Question: I have a data grid table (div based) that not in table format. I have done it in div based format with fixed width cell.
My problem
If I have add the column in the grid table, it will adjust like table format.
How can I do it?

Above table I need to add the column but it's all fixed width cell, if I add extra column the
table collapses.
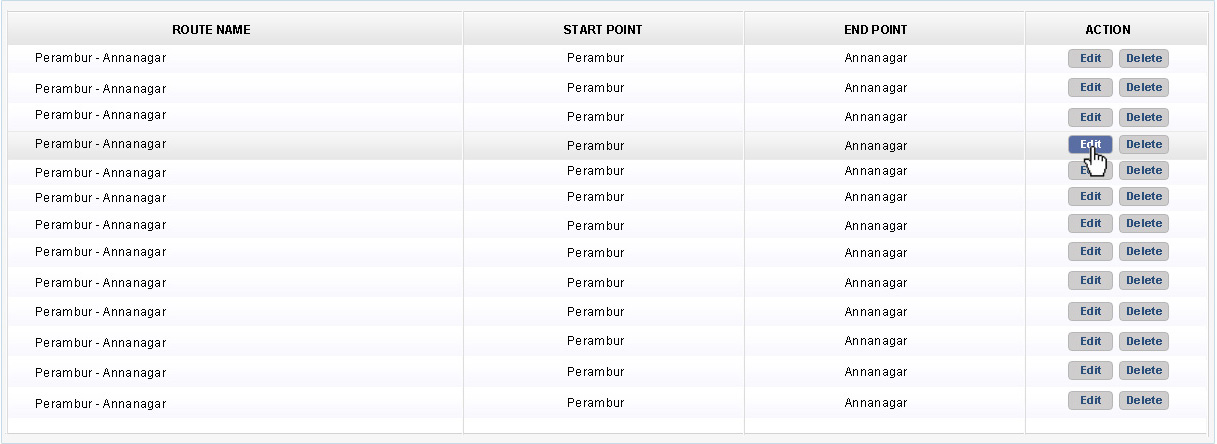
Answer: This is possible without table.
Just see below the link.
<URL>